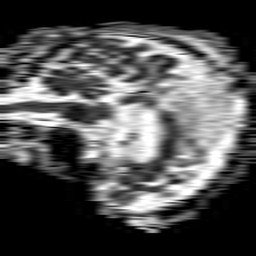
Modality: ADC
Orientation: sagittal
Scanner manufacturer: philips
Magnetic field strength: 1.5 T
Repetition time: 4.6 s
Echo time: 0.08631 s